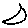
Label: moon